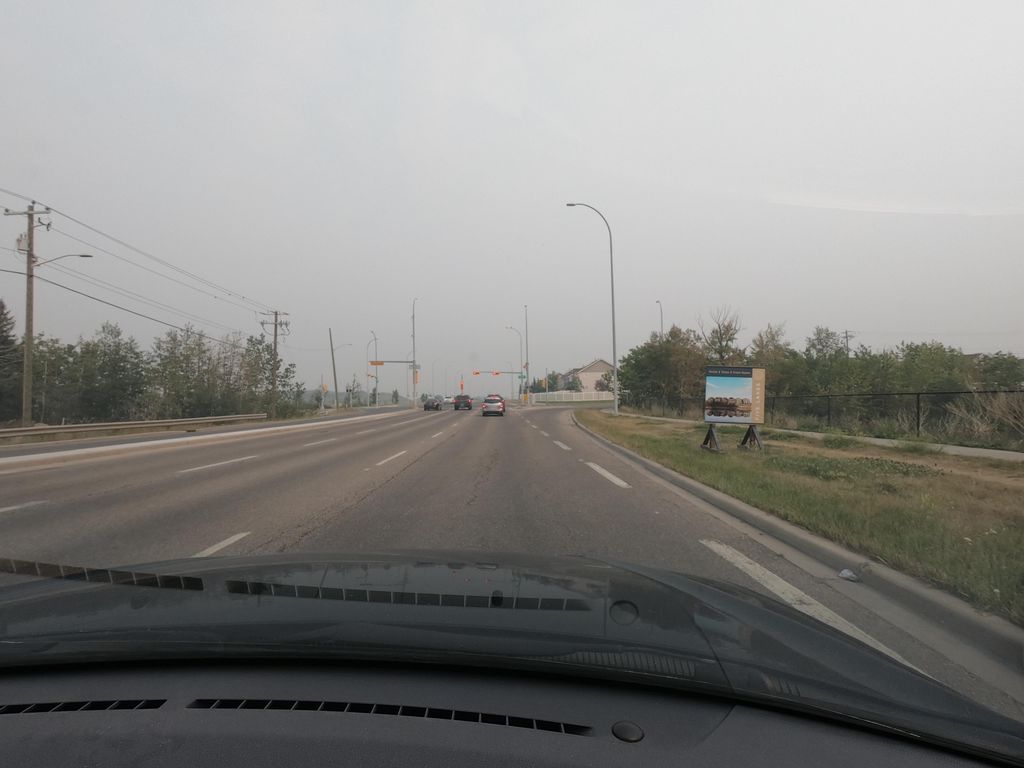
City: calgary